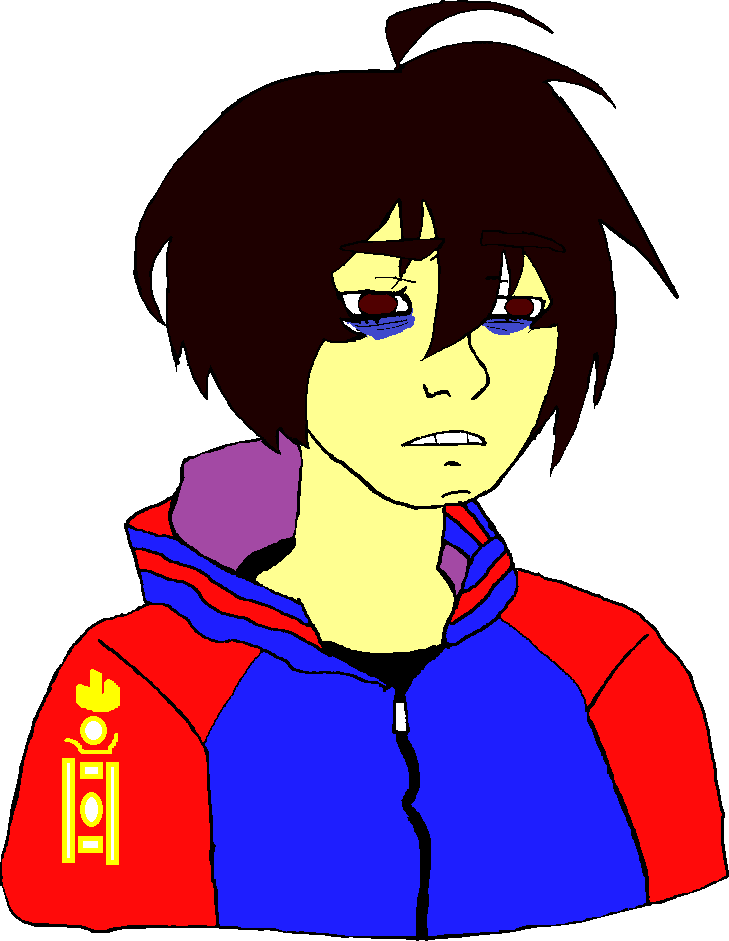
Label: 5_Twinkjak